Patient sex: F
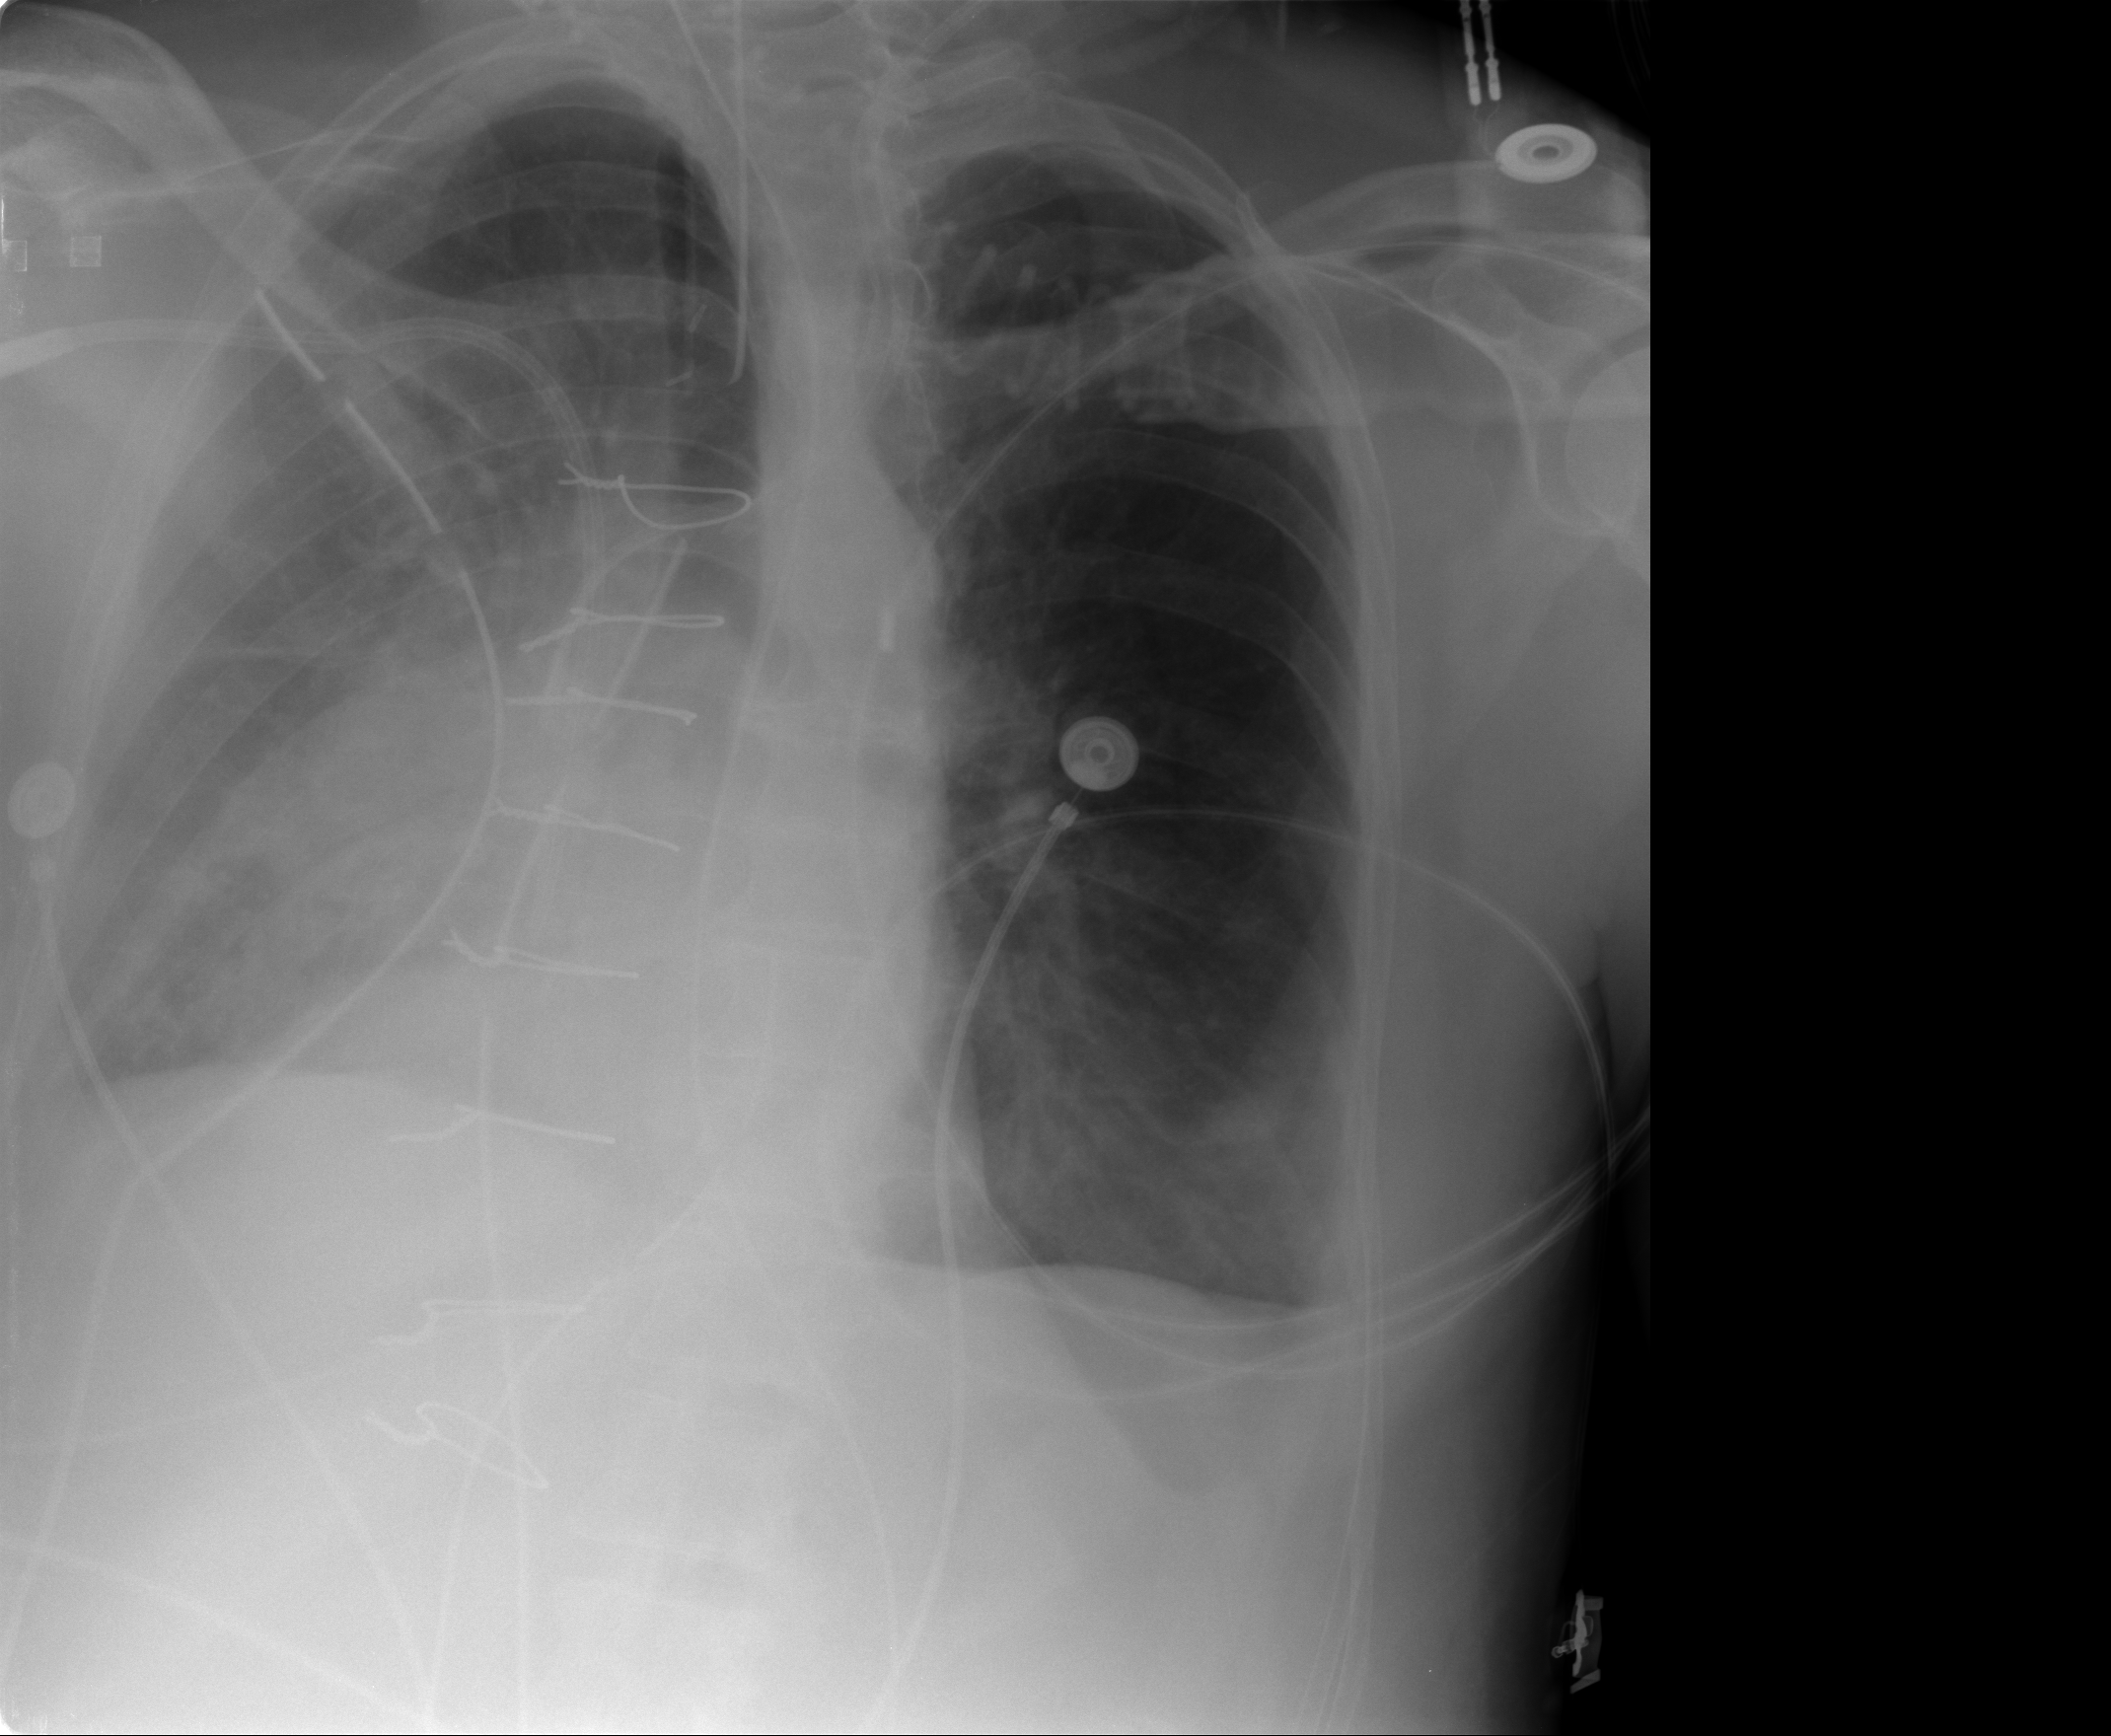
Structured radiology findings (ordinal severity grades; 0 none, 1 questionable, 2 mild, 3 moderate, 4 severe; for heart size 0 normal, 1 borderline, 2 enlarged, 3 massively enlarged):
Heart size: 2
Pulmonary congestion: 0
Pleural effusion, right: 2
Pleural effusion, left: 2
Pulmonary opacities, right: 1
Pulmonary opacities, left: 0
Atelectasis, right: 2
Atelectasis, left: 2